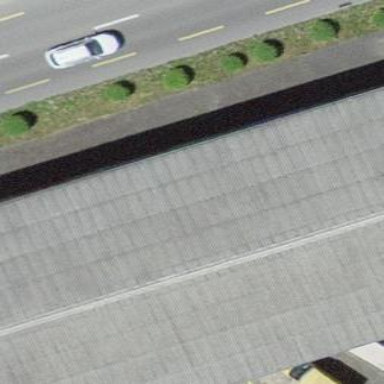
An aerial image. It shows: Warehouse building.